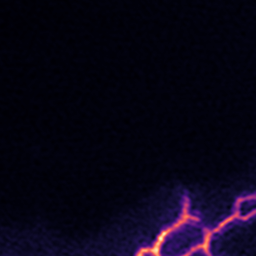
Label: Super-resolution ER image